【题型】填空题　【知识点】向量　【难度】easy
如图，已知点 $D, E$ 分别在 $\triangle ABC$ 的边 $AC, BC$ 上，且 $\overrightarrow{AD} = 2\overrightarrow{DC}, \overrightarrow{CE} = 2\overrightarrow{EB}$，直线 $DE$ 交边 $AB$ 的延长线于点 $F$，记 $\overrightarrow{AF} = \lambda\overrightarrow{FB}$，则 $\lambda = $\underline{\quad\quad\quad\quad}．

【解答】
5. (24-25 高三上·上海闵行·期中) 如图，已知点 $D, E$ 分别在 $\triangle ABC$ 的边 $AC, BC$ 上，且 $\overrightarrow{AD} = 2\overrightarrow{DC}, \overrightarrow{CE} = 2\overrightarrow{EB}$， \\
直线 $DE$ 交边 $AB$ 的延长线于点 $F$，记 $\overrightarrow{AF} = \lambda\overrightarrow{FB}$，则 $\lambda = $\underline{\quad\quad\quad\quad}．

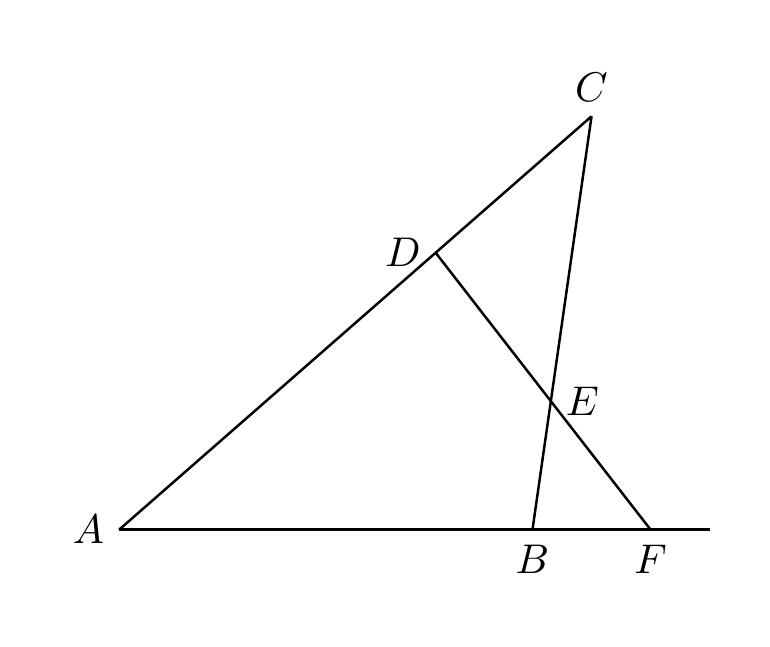